Question: I have a project in Python where you have a 5x4 two-dimensional list with empty strings as elements. These "slots" are later filled in with either "A" or "B", depending on the user input. After all the elements are changed with A's or B's, I want to find out how many 2x2 squares that are made up only by A's and B's (if they form at all) after there are 20 inputs.
[If a formation like this occurs, it should count as two squares.]

I can't wrap my head around this. So any help would be appreciated.
(I can't use any kind of third party libraries. But any built-in Python library would be OK.)
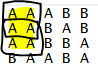
Answer: A 2x2 square contains just a single value. Thus, if you form the set of those 4 elements, that set would have length 1. This is easy enough to implement:
'''
def count_squares(mat):
m = len(mat) #number of rows
n = len(mat[0]) #number of columns
count = 0
for i in range(m-1):
for j in range(n-1):
if len(set([mat[i][j],mat[i][j+1],mat[i+1][j],mat[i+1][j+1]])) == 1:
count += 1
return count
mat = [['A','A','A','B','B'],
['A','A','B','A','A'],
['A','A','B','B','A'],
['B','A','A','B','A']]
print(count_squares(mat)) #prints 2
'''